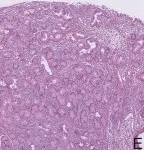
Immunohistochemical findings of the resected specimen. With erosion. MIB-1 ,. The similar staining pattern is observed in the mucosa with erosion (E - H).
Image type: pathology (immunostaining)